Question: I have an iOS project in Xcode that works great. I added the classes from the ATMHud project (<URL>, which I have used successfully in other projects, and I'm suddently getting dozens of errors about missing interface declarations for very basic object types like NSObject and UIView:

Per the documentation, I have added the QuartzCore and AudioToolbox frameworks to my project. I checked my own .h and .m files to make sure that all my custom #import statements are in my .m files and not the .h files unless necessary. I actually have only a single chain of #import statements in header files, and they're all related to the custom classes I've written.
I see a lot of answers to questions like this on here, but none of them are helping me solve my issue. I feel like I'm missing something obvious, but if it is, it eludes me. Any help would be appreciated.
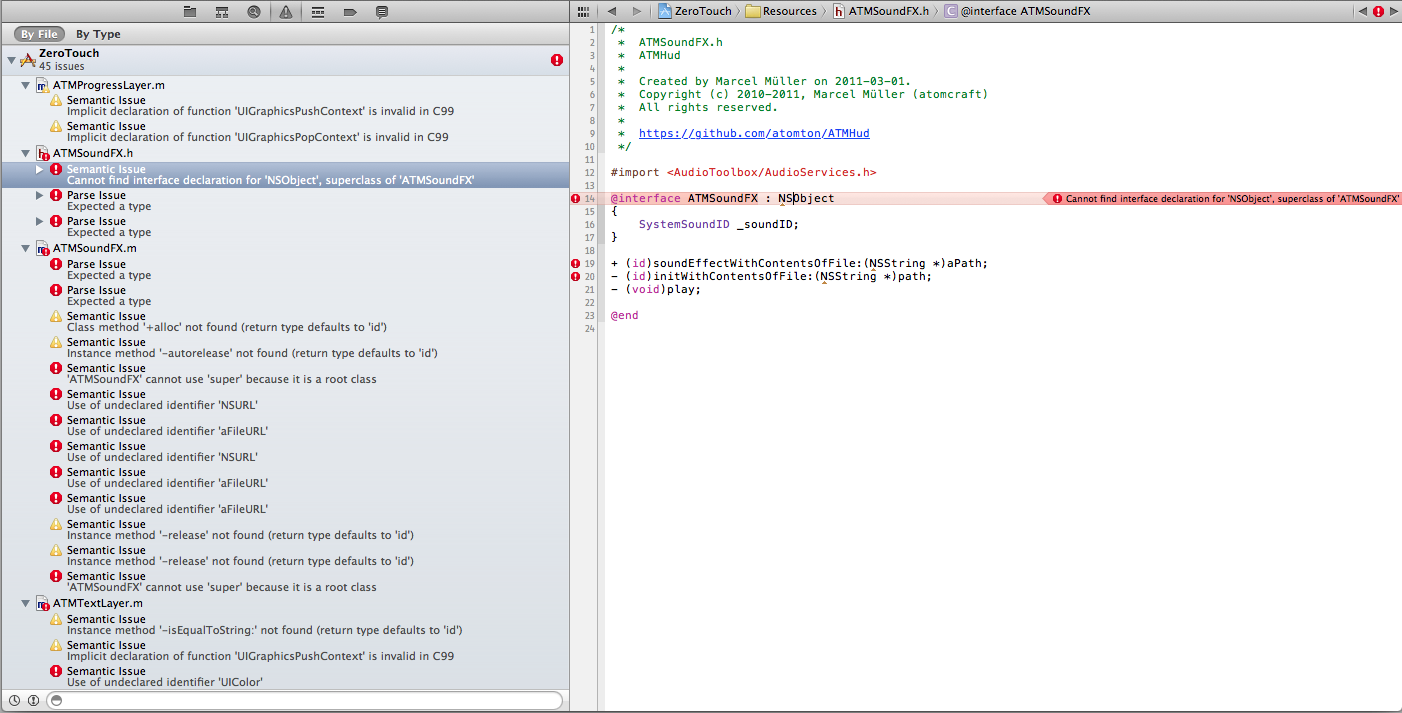
Answer: If you are missing basic things like NSObject and UIView it sounds to me like you are not importing UIKit and Foundation anymore. These things are usually imported in the prefix file (myProject-Prefix.pch).
There are two probable reasons why you could be missing these imports. Either you have rearranged the folder structure and the prefix file is no longer where it used to be or you have changed some of the build settings for your target. It is quite likely that you changed some of the build settings when you added the thirds party classes.
To fix the issue, select your target and go into the build settings and search for "prefix header". The path that is defined there should be the path to your prefix file relative to your myProject.xcodeproj-file.
You could also have changed the code inside the prefix file to no longer include UIKit and Foundation but you would probably remember doing that